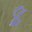
Label: 8